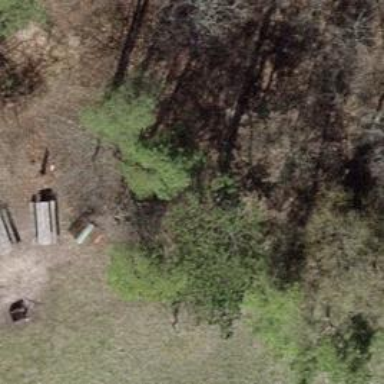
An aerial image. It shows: Picnic table located in leisure land area.